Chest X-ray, PA view. Patient: 78 years old, sex M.
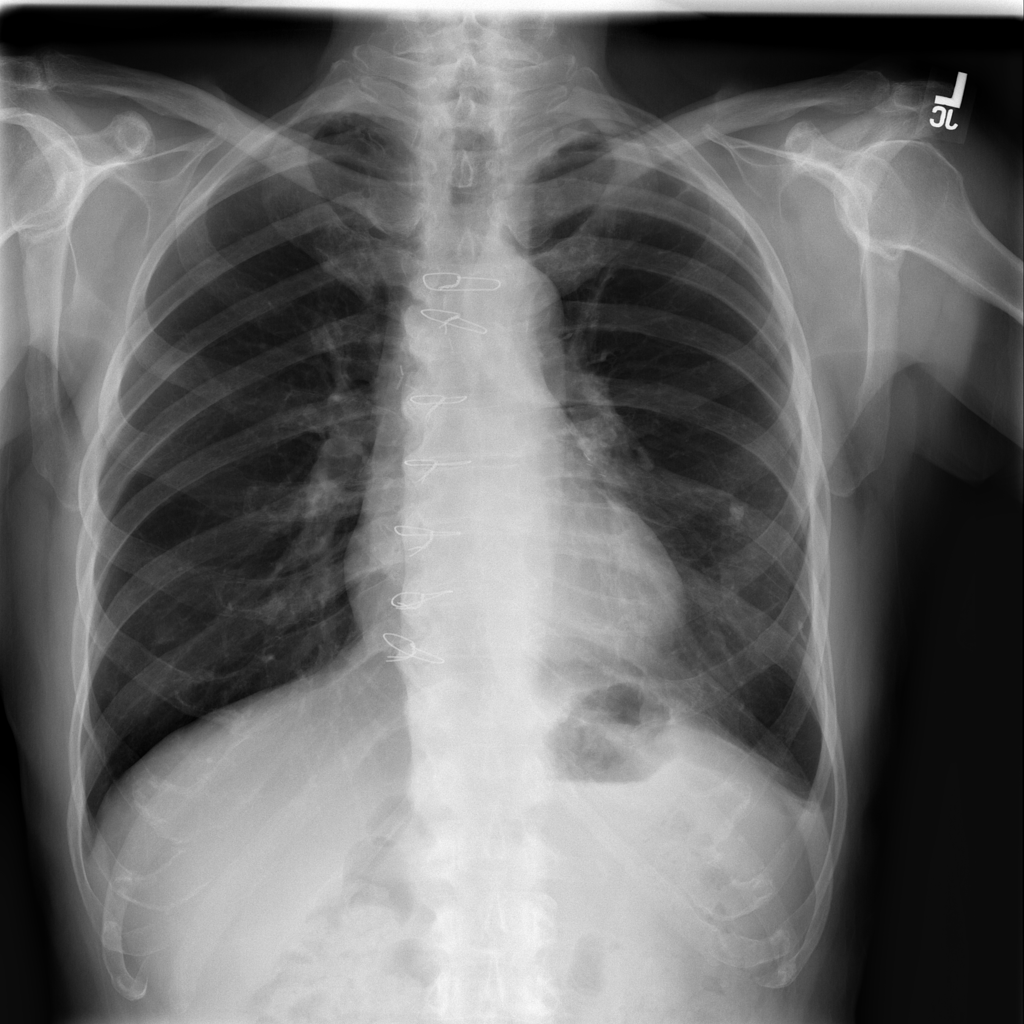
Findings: No Finding